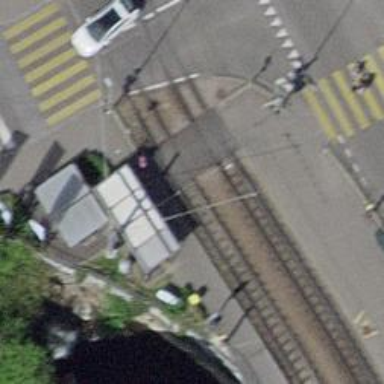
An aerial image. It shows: Railway crossing with traffic signals.